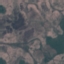
Land use / land cover class: HerbaceousVegetation